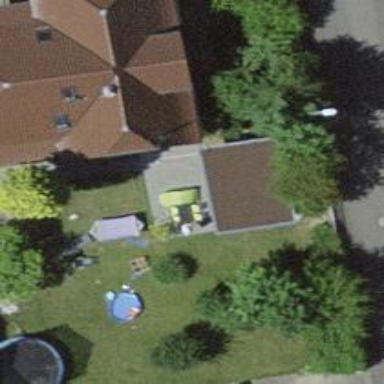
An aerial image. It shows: Residential building with half-hipped roof shape.